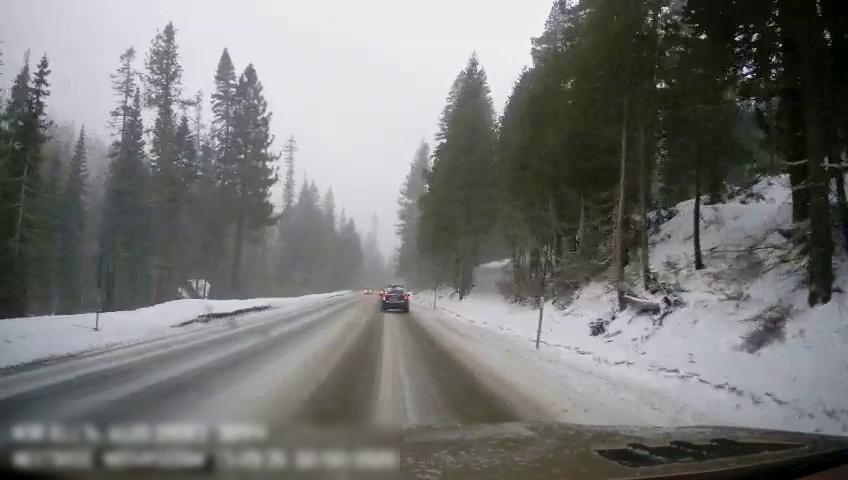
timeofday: Day
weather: Snowy
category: Drivable Space
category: Vehicles | SUV